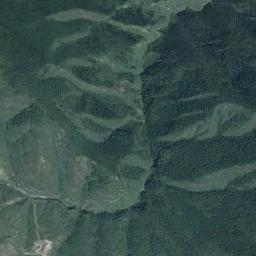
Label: mountain